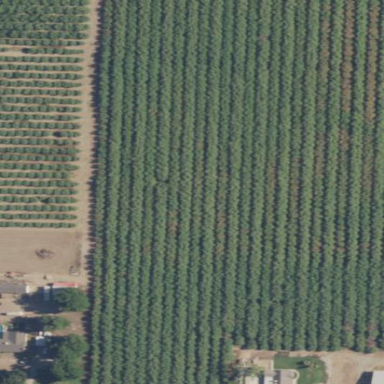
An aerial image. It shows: Almond orchard with rows of almond trees.